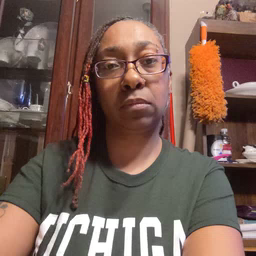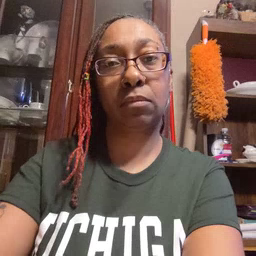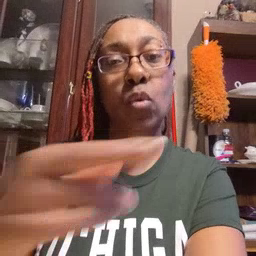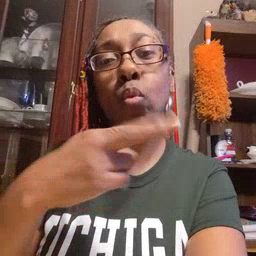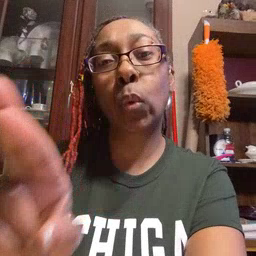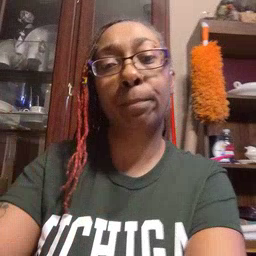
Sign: room